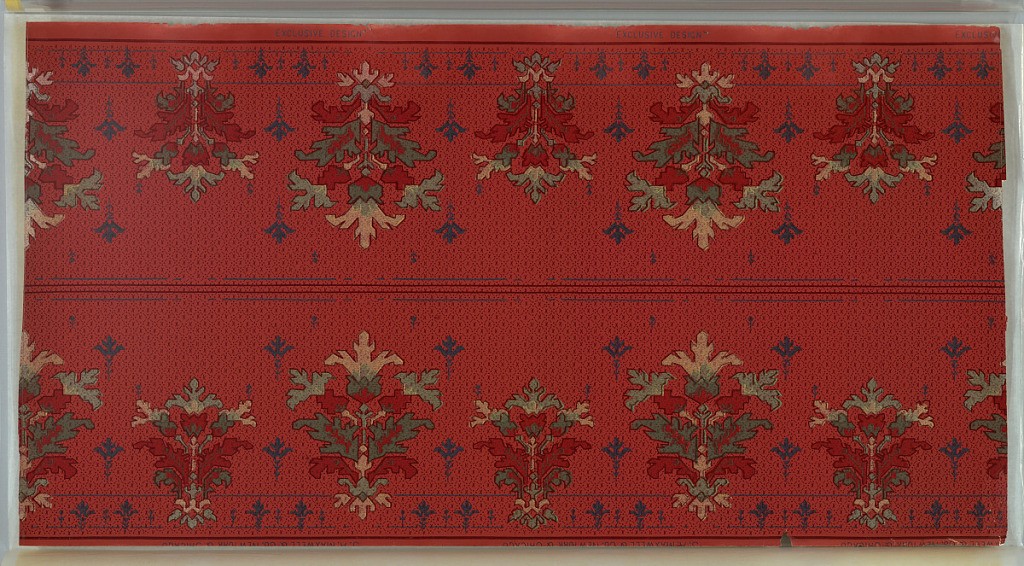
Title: Frieze
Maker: Maxwell & Co., S.A., Chicago, Illinois, USA
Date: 1905–1915
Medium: Machine-printed paper, liquid mica
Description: Art nouveau / mission style. Border printed two across (mirror). Alternating large and medium stylized floral bouquets between which are stylized single-flower motifs. Connected at bottom by floral motif band. Background of small trellis composed of dashed, dots and curved lines.Printed on red ground in dark reds, dark green, blue, yellow liquid mica and teal liquid mica. Printed in selvedge: "Exclusive Design" "S.A. Maxwell & Co. New York & Chicago."